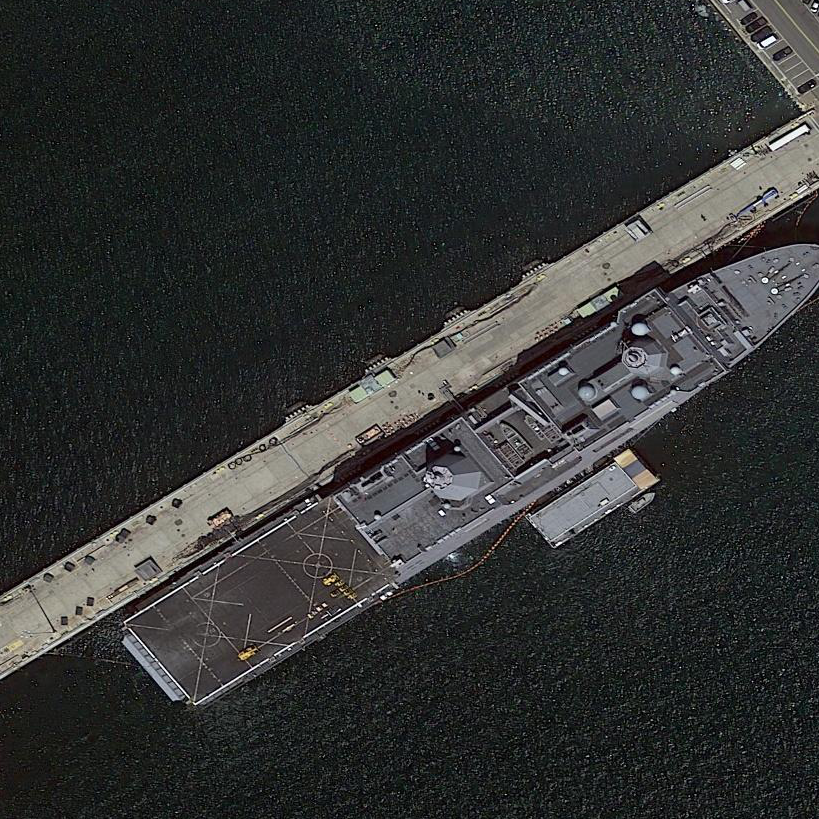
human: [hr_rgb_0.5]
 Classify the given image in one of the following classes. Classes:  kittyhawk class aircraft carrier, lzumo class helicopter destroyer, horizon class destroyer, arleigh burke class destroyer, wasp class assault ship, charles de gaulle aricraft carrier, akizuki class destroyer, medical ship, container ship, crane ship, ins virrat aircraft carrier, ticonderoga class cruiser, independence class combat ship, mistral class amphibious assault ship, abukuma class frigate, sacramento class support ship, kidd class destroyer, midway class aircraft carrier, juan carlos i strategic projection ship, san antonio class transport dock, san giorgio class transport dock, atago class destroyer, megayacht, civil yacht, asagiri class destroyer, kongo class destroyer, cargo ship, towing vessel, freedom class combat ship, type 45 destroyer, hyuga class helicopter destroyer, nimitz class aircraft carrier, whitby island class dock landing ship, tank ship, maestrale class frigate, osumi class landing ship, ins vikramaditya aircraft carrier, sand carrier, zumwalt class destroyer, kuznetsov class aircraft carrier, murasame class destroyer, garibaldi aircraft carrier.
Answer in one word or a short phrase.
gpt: San Antonio class transport dock